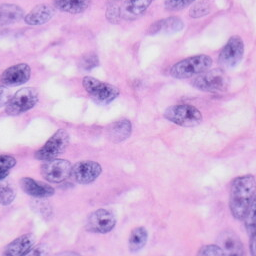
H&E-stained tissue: Skin